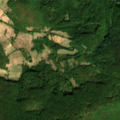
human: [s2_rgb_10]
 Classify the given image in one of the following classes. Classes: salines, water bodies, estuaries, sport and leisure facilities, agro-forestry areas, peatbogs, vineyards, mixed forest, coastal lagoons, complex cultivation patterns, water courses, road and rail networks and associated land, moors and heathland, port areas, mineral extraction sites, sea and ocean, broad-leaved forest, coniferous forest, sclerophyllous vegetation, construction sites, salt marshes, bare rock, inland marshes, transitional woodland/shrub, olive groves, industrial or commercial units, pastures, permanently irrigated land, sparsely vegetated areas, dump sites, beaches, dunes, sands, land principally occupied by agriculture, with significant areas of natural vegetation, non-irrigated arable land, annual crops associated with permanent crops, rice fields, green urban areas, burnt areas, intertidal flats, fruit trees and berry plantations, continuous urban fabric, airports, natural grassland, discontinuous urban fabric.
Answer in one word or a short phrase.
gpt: pastures, land principally occupied by agriculture, with significant areas of natural vegetation, broad-leaved forest, natural grassland